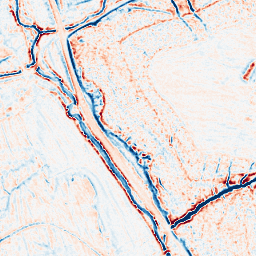
Category: edge_preserving
Decomposition family: bilateral
Decomposition parameters: d: 9
sigma_color: 75
sigma_space: 150
Upsampling method: bilinear
Upsampling parameters: scale: 8
Upsampling scale: 8